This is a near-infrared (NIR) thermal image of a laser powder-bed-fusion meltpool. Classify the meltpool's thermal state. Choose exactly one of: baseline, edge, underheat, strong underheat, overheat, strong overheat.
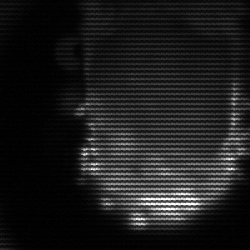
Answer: baseline